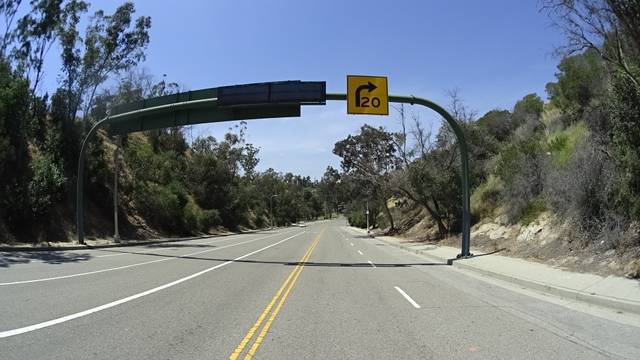
Region: United States
Coordinates: 34.08, -118.246